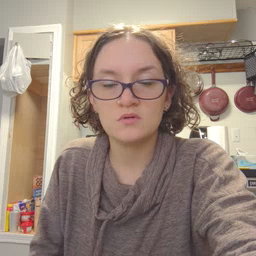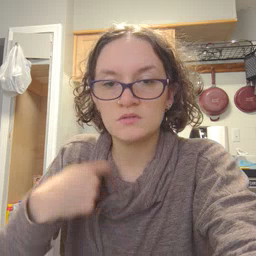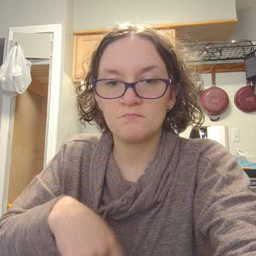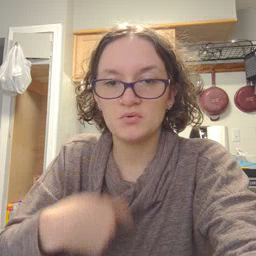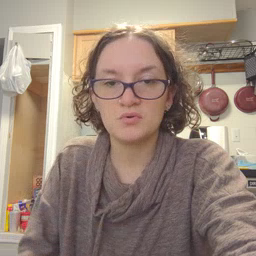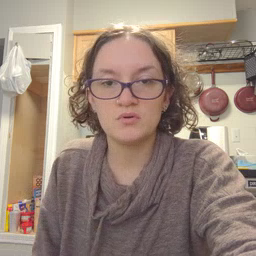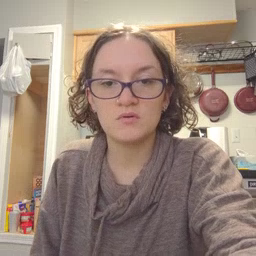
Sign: zipper